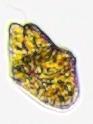
Label: Akashiwo